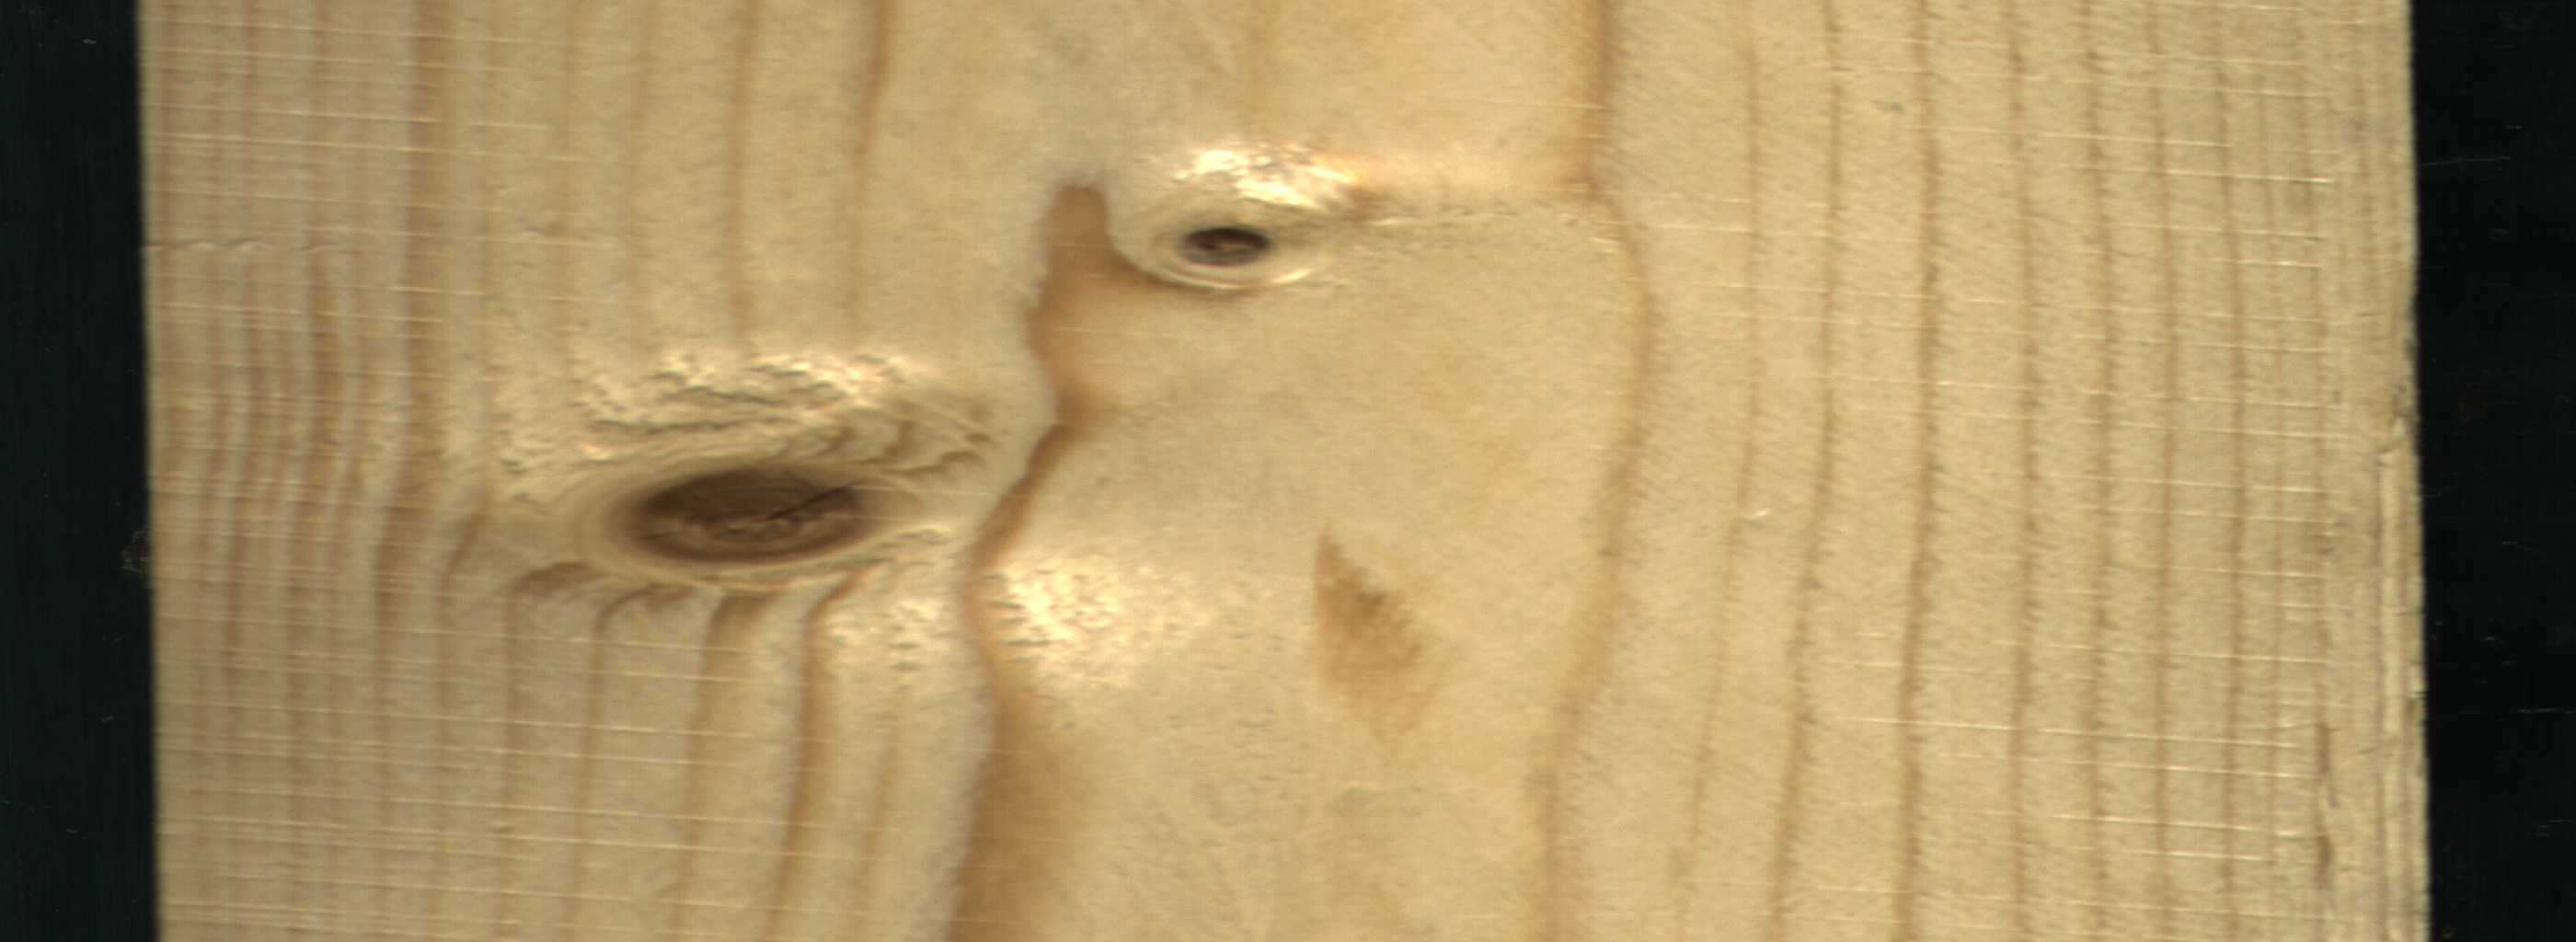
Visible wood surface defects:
knot_with_crack
knot_with_crack
knot_with_crack
Dead_Knot
Dead_Knot